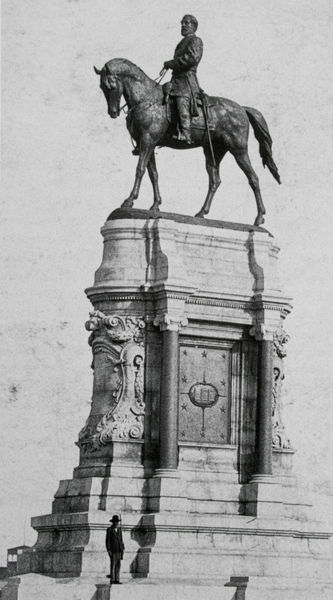
Titel: Lee Memorial
Künstler: Antonin Mercié
Standort: Richmond (Virginia)
Institution: Monument Avenue
Schlagwörter: dunkel, mann, schatten, fussgänger, geschwungen, hell, hut, licht, marmor, schmuck, schwarz, säule, säulen, tür, weiss, zylinder, anzug, barock, mensch, sockel, stein, schlank, sonne, mantel, pferd, reiter, skulptur, statue, deutschland, huf, hufe, reiten, sattel, schweif, zügel, ruhig, sitz, klein, amerika, kaiser, könig, metall, stuck, bronze, plastik, plinthe, podest, monumental, nieten, hoch, betrachter, foto, fotografie, photographie, eingang, berlin, passant, münchen, denkmal, groß, sterne, schwert, soldat, herrscher, schritt, ritter, rom, kapitell, photo, verziert, gesims, grab, ross, abstufung, basis, dorisch, persönlichkeit, postament, grabstätte, mausoleum, standbild, gegossen, monument, klassizistisch, reiterstandbild, grundriss, reiterdenkmal, mehreck, riesig, ehrenmal, gleichgewicht, lee, denkma, rome, würdig, kaiserlich, porphyr, erinnerungsfoto, admiral lee, condotiere, equestre, grössenvergleich, hochaufgerichtet